Interaction volume radius: 10 \u00c5
Interaction volume height: 30 \u00c5
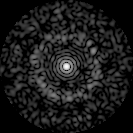
Disorder parameter: 0.8486